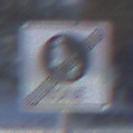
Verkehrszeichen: EndeFussgaengerzone
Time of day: MorningAfternoon
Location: Outdoor (Nature)
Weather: PartlyCloudy
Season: Winter
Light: Natural